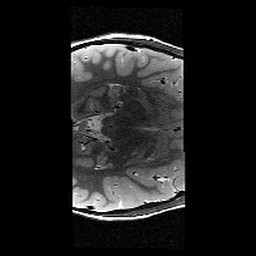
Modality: T2w
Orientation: axial
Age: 9
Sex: female
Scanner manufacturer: siemens
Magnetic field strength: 3 T
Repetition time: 9.23 s
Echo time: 0.067 s